Interaction volume radius: 5 \u00c5
Interaction volume height: 25 \u00c5
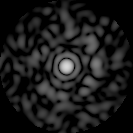
Disorder parameter: 0.7844